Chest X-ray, AP view. Patient: 63 years old, sex M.
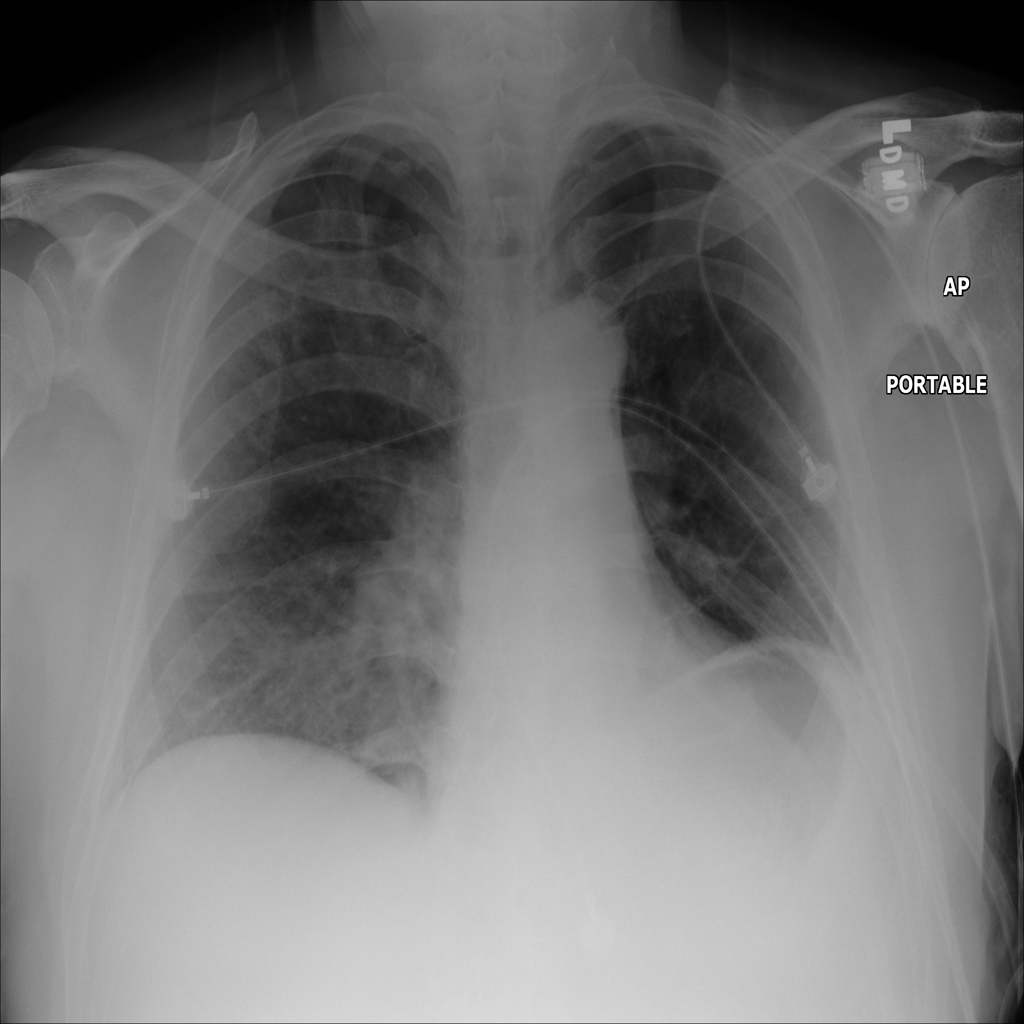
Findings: No Finding